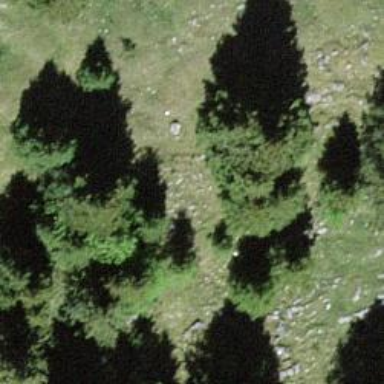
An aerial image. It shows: Needle-leaved tree in nature.